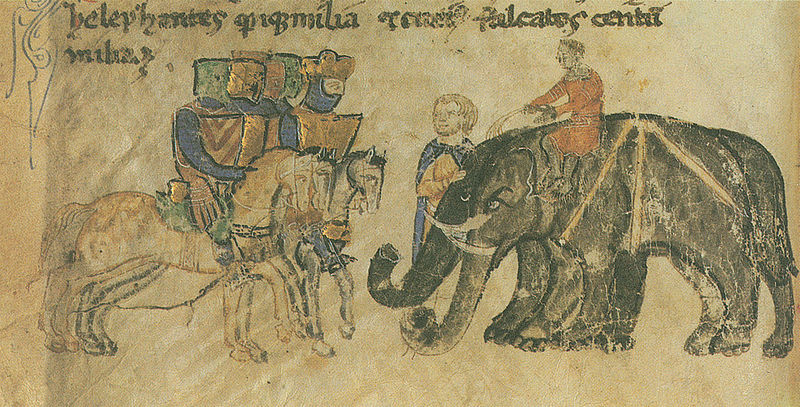
Titel: Alexanderroman
Institution: Leipzig, Stadtbibliothek
Schlagwörter: blau, mann, grün, braun, männer, schwarz, weiss, rot, mensch, gold, mantel, drei, gotik, krone, pferd, pferde, reiter, hufe, schrift, zwei, könig, schild, buch, bruan, text, helm, ritter, rüstung, schimmel, helme, romanik, handschrift, elefant, elefanten, rüssel, latein, schilde, elephant, stoßzähne, buchmalerei, führer, romaniik, topfhelm, hanibal, tierbuch